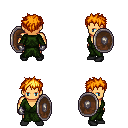
a pixel art fantasy rpg character, male body template, human, tanned skin, green robe, white pants, light blonde bedhead hairstyle, metal gloves, black shoes, shield, four views (front, back, left, right), 2x2 character sprite sheet, small pixel art, hard edges, no anti-aliasing